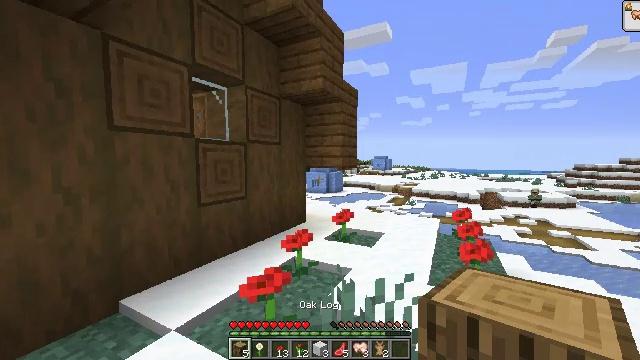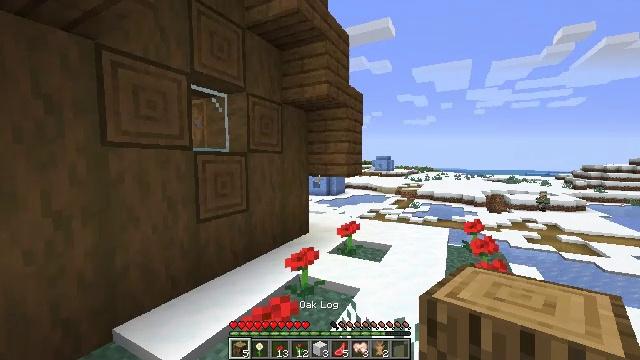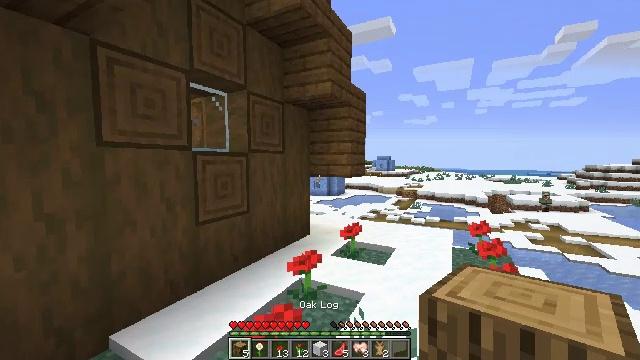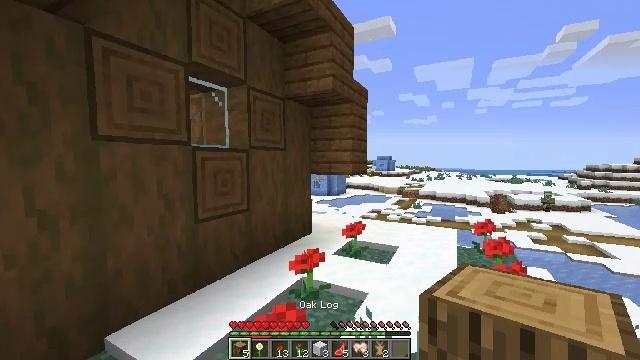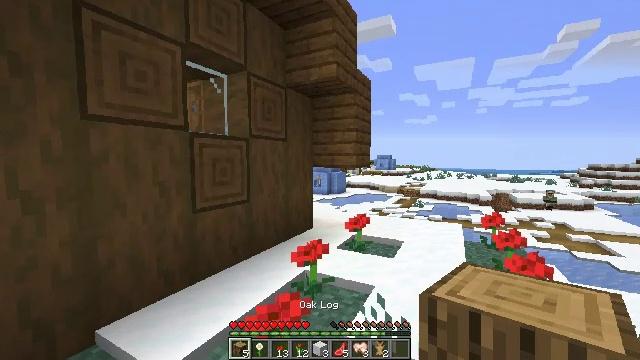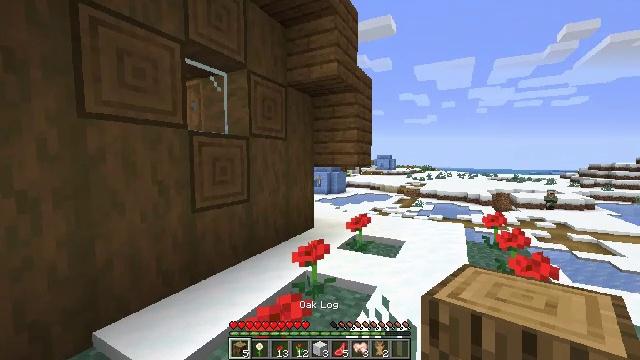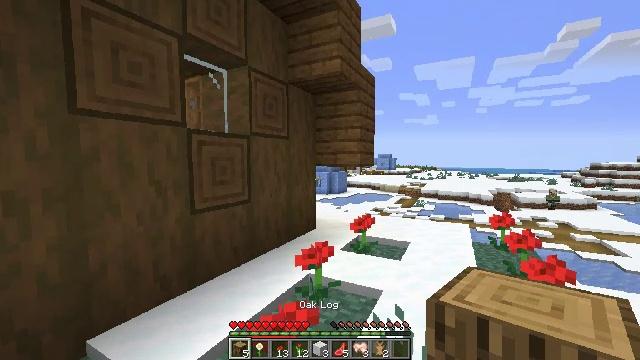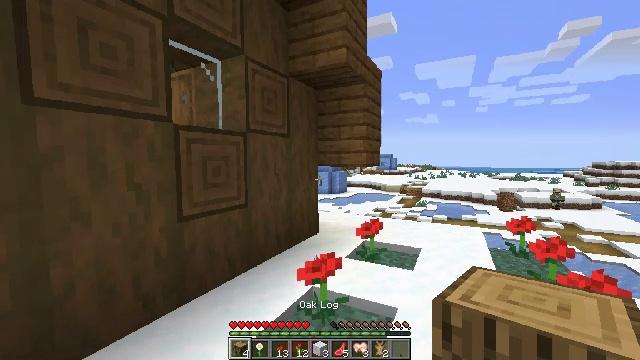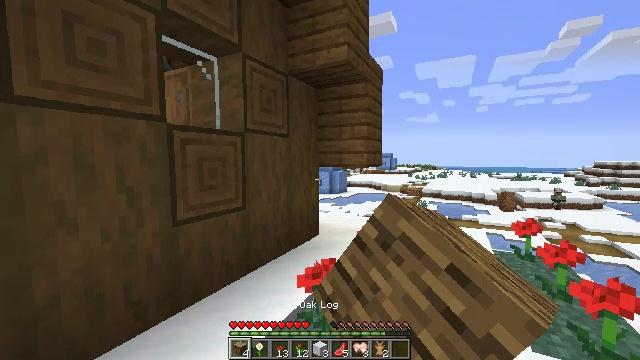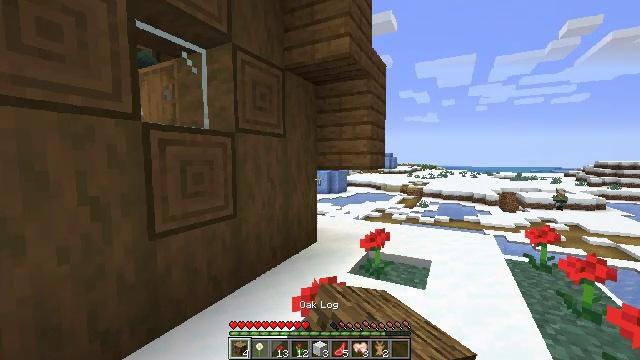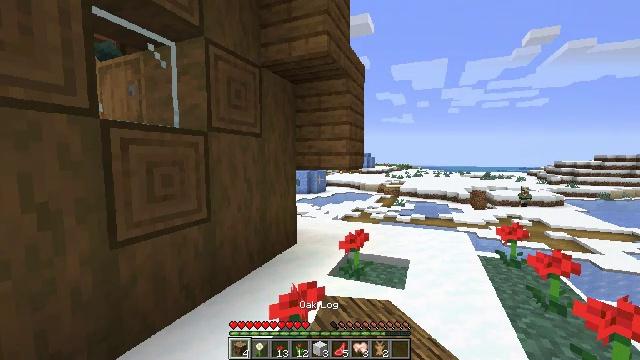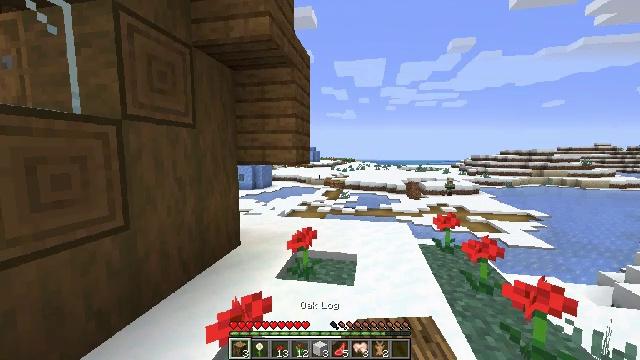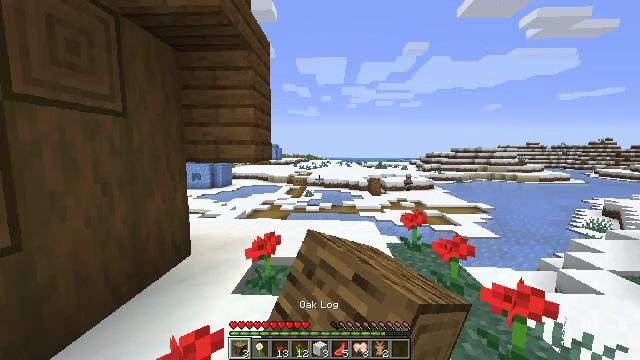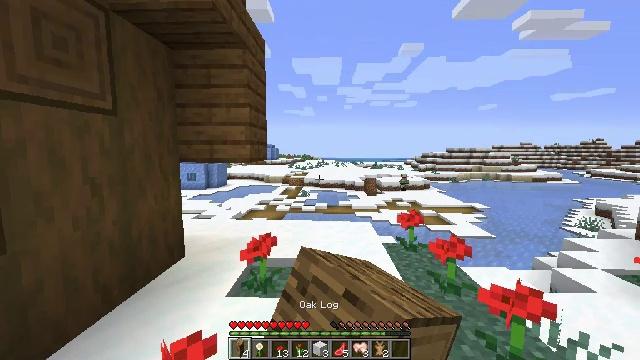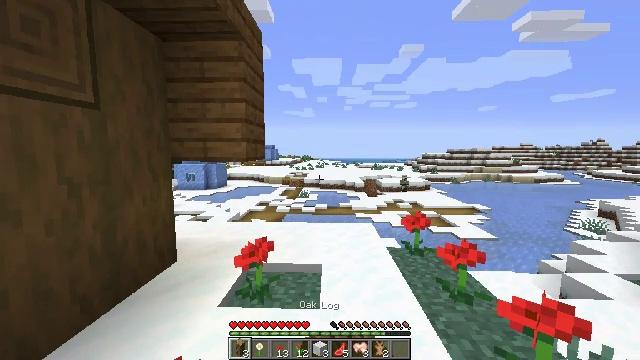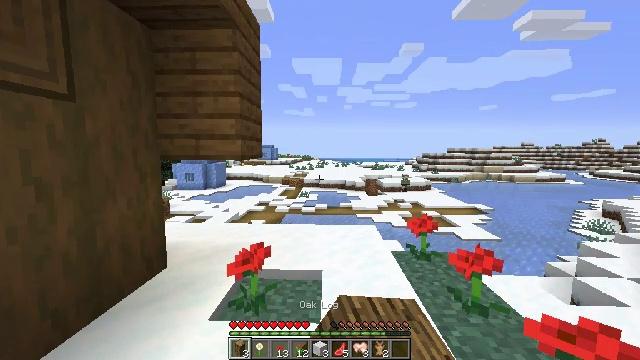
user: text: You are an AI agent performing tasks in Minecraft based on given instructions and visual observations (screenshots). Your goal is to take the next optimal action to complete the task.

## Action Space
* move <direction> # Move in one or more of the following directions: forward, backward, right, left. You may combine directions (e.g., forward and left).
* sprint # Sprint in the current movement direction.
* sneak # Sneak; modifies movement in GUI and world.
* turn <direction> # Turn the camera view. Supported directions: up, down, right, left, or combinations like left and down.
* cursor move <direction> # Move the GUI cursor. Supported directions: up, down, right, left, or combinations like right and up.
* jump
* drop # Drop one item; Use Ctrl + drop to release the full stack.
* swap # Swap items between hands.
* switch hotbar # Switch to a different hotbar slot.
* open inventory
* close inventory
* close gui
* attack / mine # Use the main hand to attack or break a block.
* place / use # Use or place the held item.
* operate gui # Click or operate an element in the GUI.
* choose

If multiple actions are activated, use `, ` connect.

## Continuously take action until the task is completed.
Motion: motion action
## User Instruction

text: Drop an oak log.
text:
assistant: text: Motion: move forward
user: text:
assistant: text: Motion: move forward
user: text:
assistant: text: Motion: move forward
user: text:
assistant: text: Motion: move forward
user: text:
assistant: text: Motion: move forward
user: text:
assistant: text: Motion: move forward
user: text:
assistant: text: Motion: move forward, drop
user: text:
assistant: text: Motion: move forward, drop
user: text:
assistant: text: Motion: move forward, drop
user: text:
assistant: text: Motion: move forward, turn right
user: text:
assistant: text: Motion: move forward, turn right and down, drop
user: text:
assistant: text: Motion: move forward, turn right, drop
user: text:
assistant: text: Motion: move forward
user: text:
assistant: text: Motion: move forward, drop
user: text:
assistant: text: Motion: move forward, drop
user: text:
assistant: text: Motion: move forward
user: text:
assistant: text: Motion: move forward, drop
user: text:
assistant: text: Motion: move forward, drop
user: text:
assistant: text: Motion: move forward, drop
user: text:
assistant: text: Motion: move forward
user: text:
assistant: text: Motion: move forward
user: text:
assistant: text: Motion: no_op